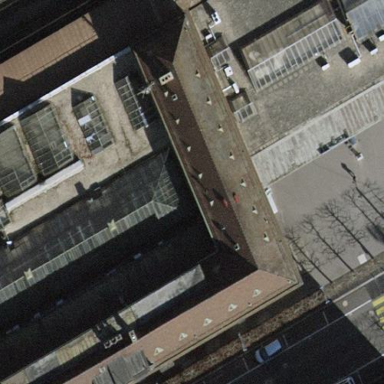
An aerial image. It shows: Train station building.